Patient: sex M, age 35
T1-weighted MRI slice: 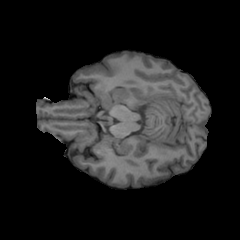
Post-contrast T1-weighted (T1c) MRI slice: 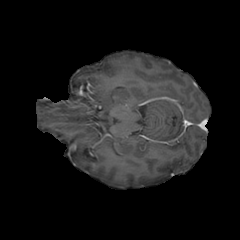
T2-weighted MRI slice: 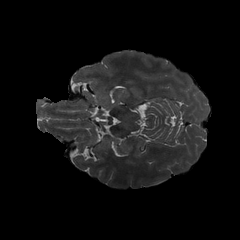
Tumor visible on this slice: no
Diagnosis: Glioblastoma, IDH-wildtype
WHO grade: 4